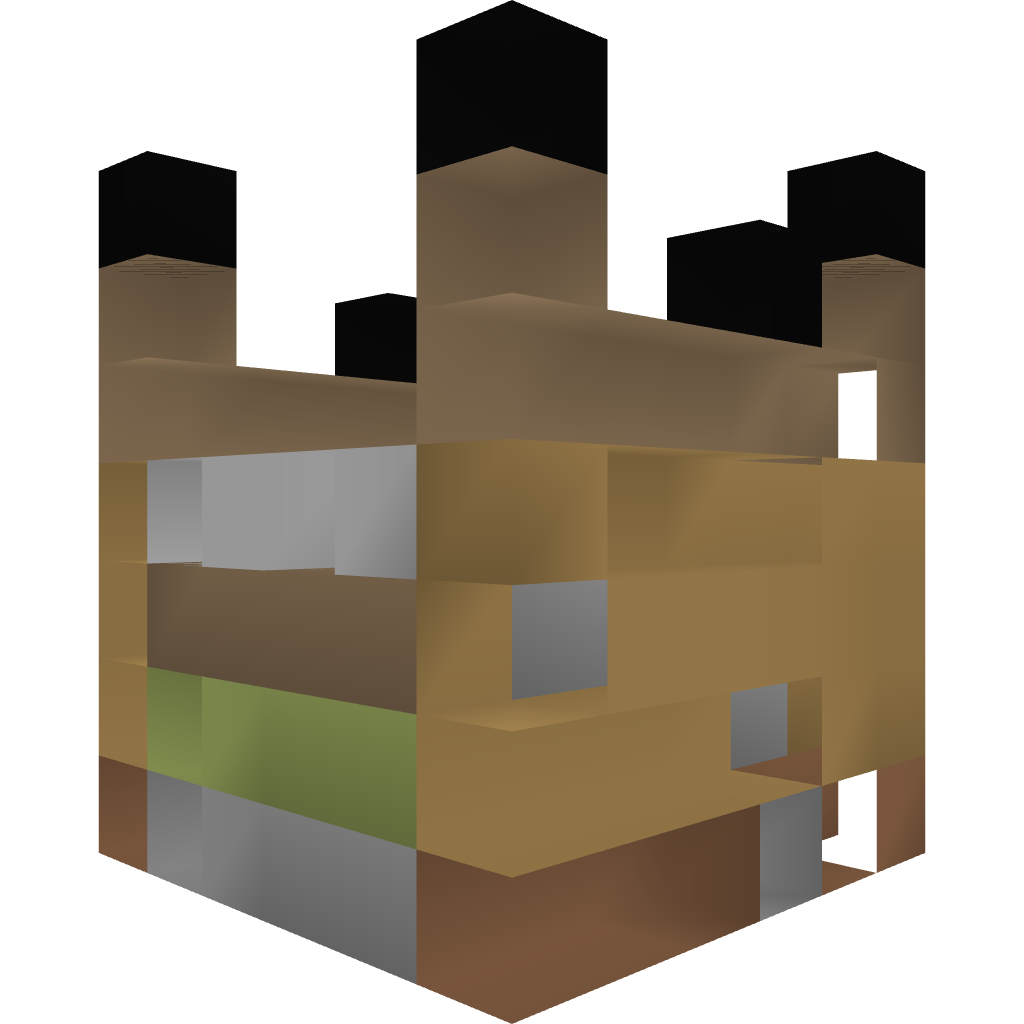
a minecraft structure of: Boat Dock